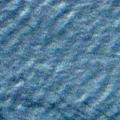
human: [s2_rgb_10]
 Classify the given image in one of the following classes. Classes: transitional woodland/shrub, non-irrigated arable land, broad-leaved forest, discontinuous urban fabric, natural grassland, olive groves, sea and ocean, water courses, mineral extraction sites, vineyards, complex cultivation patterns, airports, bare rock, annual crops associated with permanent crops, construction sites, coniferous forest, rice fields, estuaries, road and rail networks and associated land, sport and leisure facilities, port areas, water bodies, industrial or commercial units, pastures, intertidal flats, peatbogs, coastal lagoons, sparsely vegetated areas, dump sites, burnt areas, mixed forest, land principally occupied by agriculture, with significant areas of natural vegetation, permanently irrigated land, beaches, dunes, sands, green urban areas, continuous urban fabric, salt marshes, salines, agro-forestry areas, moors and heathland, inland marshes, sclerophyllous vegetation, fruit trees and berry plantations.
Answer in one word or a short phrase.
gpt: sea and ocean